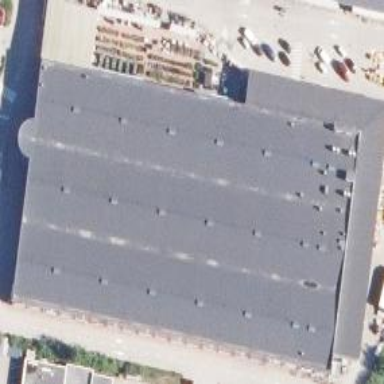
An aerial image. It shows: Commercial building that houses hardware shop.